Question: i just have a simple question, but unfotunately Iwas not able to figure this one out on my own.
I want to position a Floating Button at the top left corner of a parent relative layout. The center of the Floating Button shall be centered at the top edge of my parent layout.
Thx in advance.

XML:
'''
<LinearLayout
android:layout_width="wrap_content"
android:layout_height="wrap_content"
android:layout_gravity="center"
android:orientation="horizontal"
android:padding="75dp">
<LinearLayout
android:layout_width="wrap_content"
android:layout_height="wrap_content"
android:orientation="vertical"
android:padding="25dp">
<RelativeLayout
android:id="@+id/fragment_formgenerator_firststep_relativelayout_first"
android:layout_width="wrap_content"
android:layout_height="wrap_content"
android:padding="25dp">
<com.example.lukas.masterthesis.floatingactionbutton.FloatingActionButton
android:id="@+id/fab_1"
android:layout_width="@dimen/fab_size_small"
android:layout_height="@dimen/fab_size_small"
android:elevation="@dimen/fab_elevation"
android:background="@drawable/fab_background"
android:stateListAnimator="@animator/fab_anim"
android:layout_gravity="center_horizontal"
android:layout_alignParentTop="true"
android:layout_alignParentLeft="true"
android:layout_alignParentStart="true">
<ImageView
android:layout_width="@dimen/fab_icon_size"
android:layout_height="@dimen/fab_icon_size"
android:src="@drawable/fab_icons"
android:layout_gravity="center"
android:duplicateParentState="true"/>
</com.example.lukas.masterthesis.floatingactionbutton.FloatingActionButton>
<ImageView
android:id="@+id/fragment_newproject_imageview_add_first"
android:layout_width="wrap_content"
android:layout_height="wrap_content"
android:layout_gravity="center"
android:src="@drawable/ic_newproject" />
</RelativeLayout>
<TextView
android:id="@+id/fragment_newproject_textview_add_first"
android:layout_width="wrap_content"
android:layout_height="wrap_content"
android:layout_gravity="center"
android:paddingTop="10dp"
android:text="@string/fragment_newproject_add" />
</LinearLayout>
'''
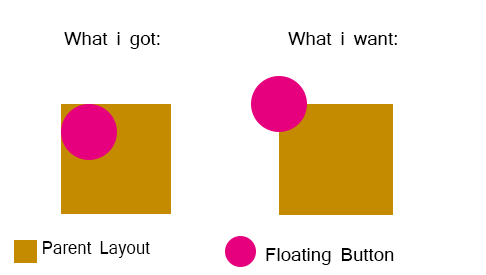
Answer: A view cannot be displayed beyond the boundaries of its parent.
You can use a FrameLayout. Put inside your floating button and your relative layout with appropriate positioning and ordering.